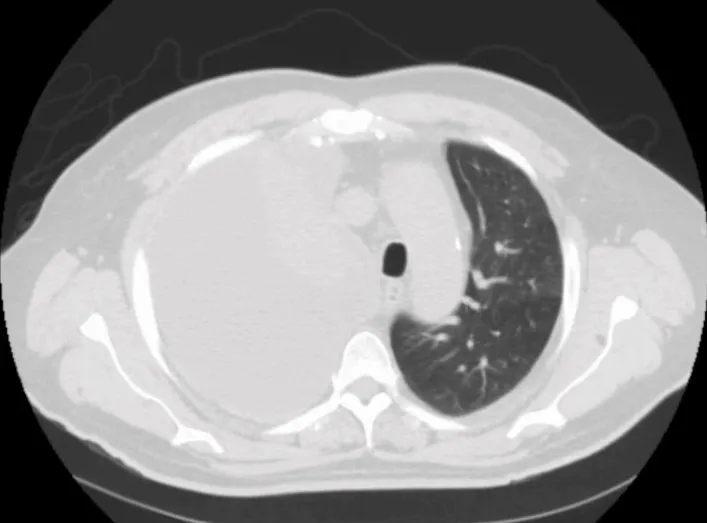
CT chest showing large right pleural effusion.
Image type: radiology (ct)